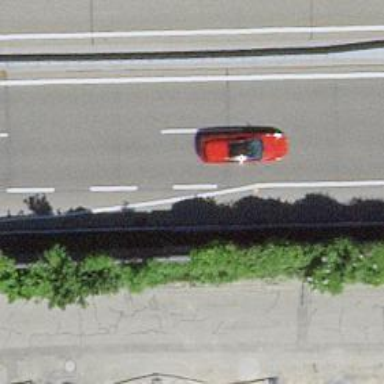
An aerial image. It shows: Motorway.